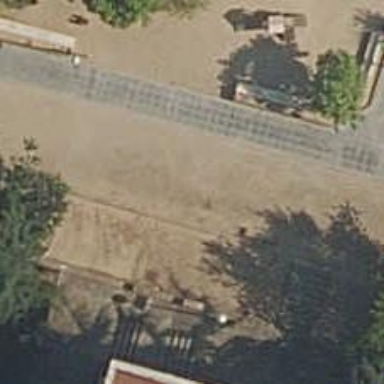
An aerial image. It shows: Bench for seating.